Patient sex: M
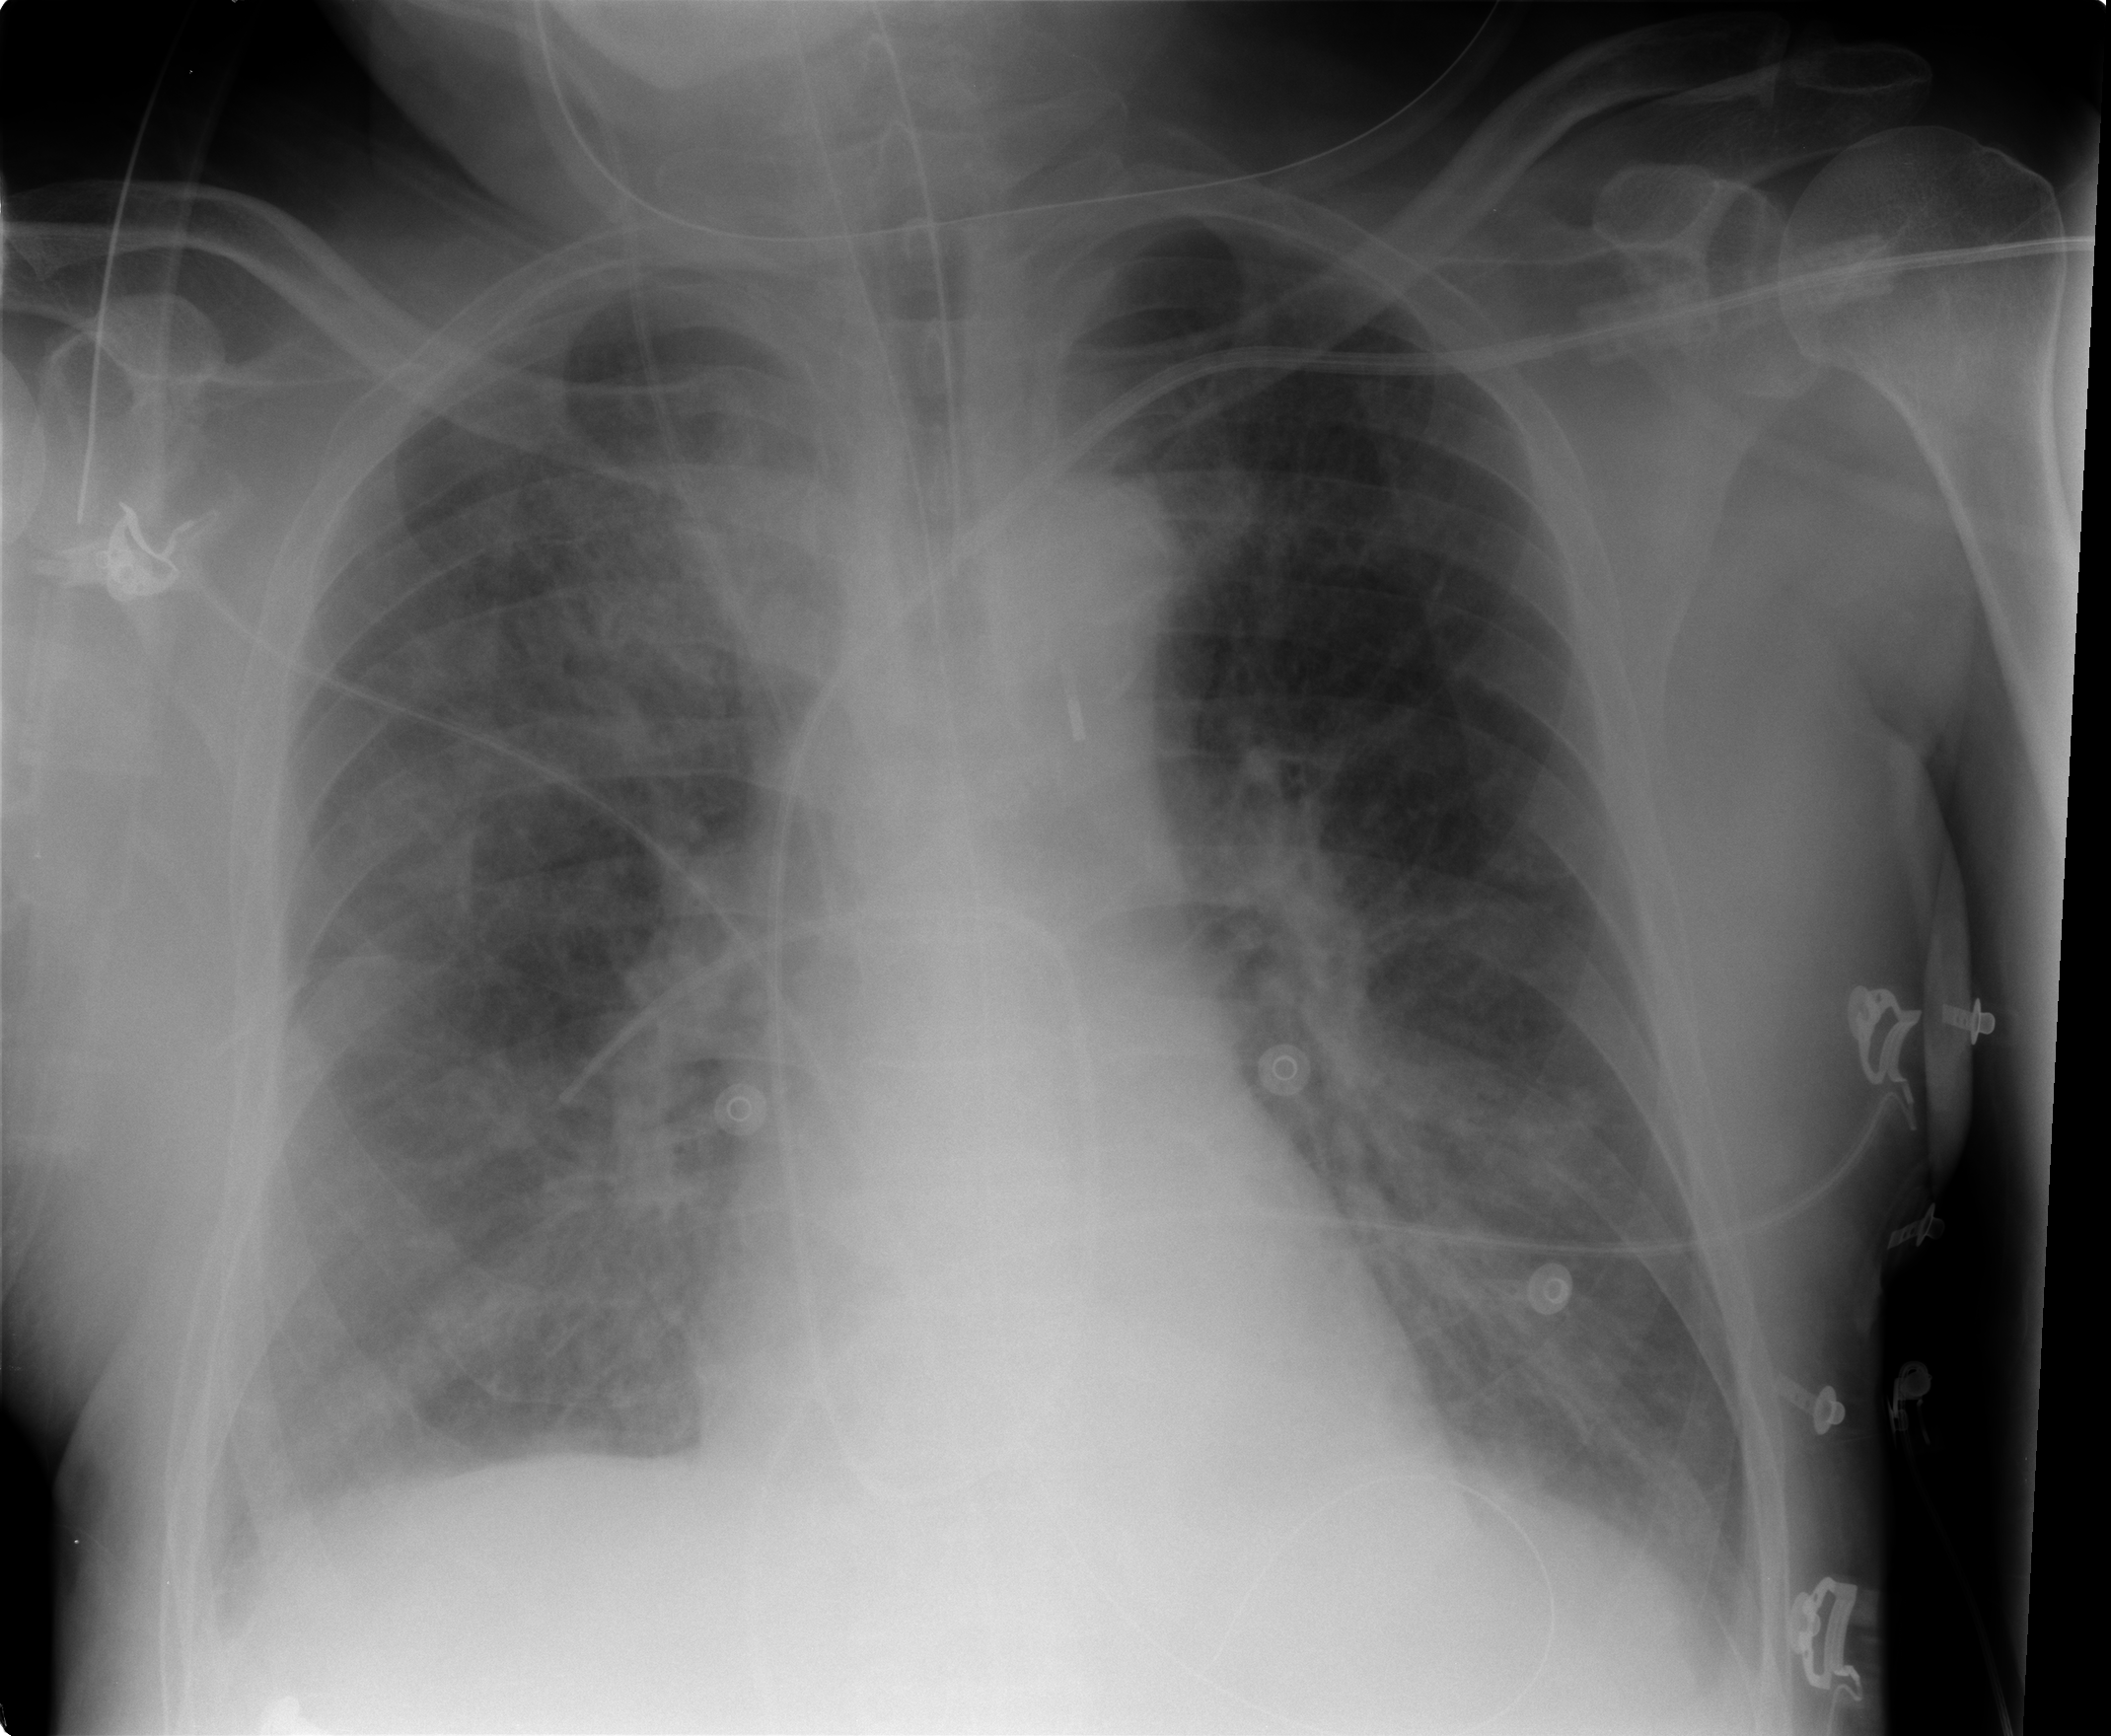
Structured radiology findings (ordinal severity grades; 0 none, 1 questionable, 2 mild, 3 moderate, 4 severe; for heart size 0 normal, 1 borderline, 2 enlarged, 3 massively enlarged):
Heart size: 0
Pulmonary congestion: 2
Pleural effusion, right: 0
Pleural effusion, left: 0
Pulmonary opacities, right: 2
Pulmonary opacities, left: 2
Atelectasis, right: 3
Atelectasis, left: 3